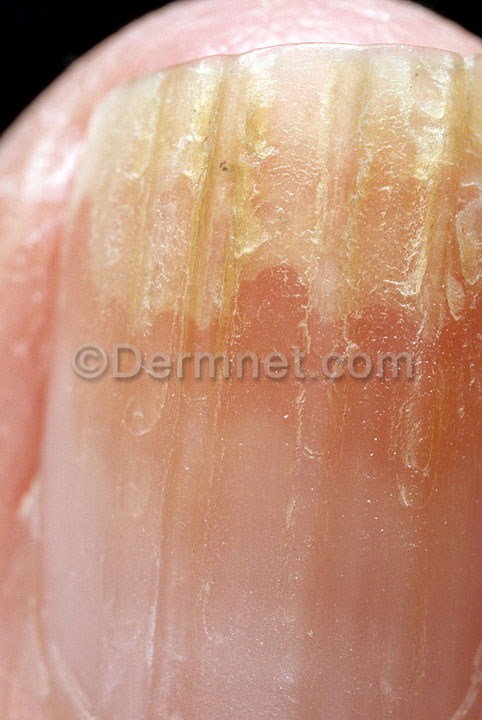
Disease: Nail Fungus and other Nail Disease